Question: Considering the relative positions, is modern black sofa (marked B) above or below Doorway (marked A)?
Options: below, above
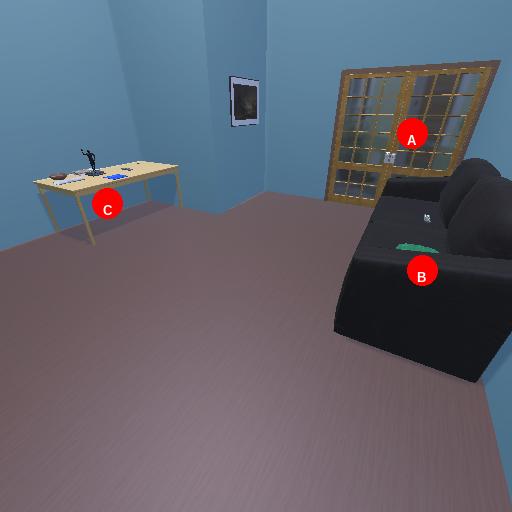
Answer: below